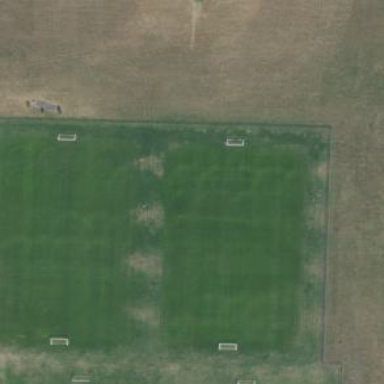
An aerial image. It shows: Soccer pitch for leisureland activities.